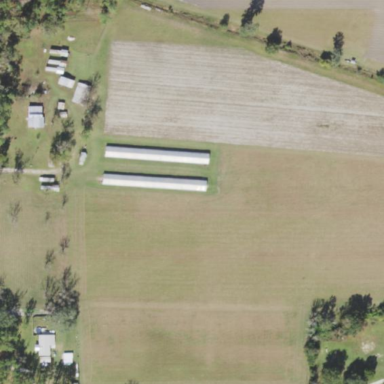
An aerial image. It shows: Poultry farmyard.